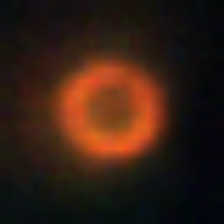
Taxon: NanoPlankton
Group: Other